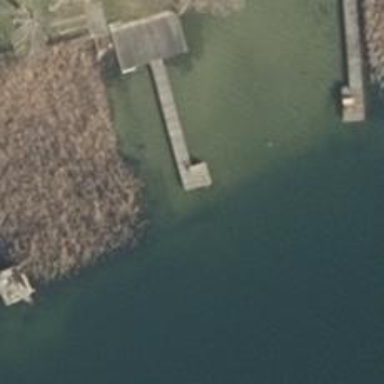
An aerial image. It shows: Man-made pier.